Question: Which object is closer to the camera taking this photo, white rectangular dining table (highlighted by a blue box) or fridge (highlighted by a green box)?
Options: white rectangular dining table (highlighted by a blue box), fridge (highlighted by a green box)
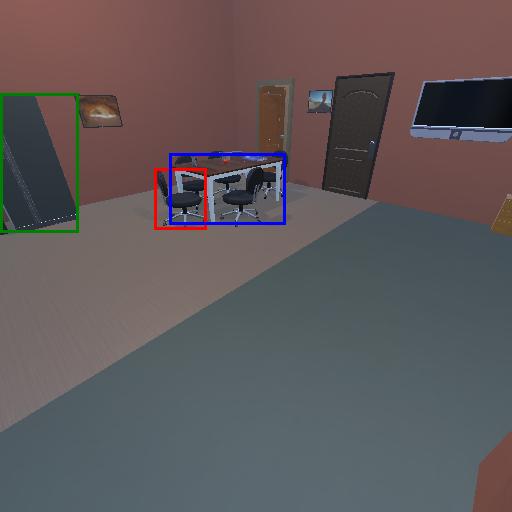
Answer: white rectangular dining table (highlighted by a blue box)